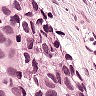
Metastatic tissue present: yes